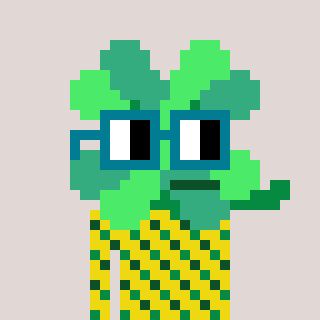
a pixel art character with square dark green glasses, a clover-shaped head and a yellow-colored body on a warm background